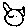
Label: cat